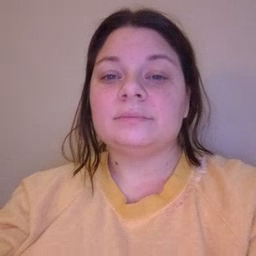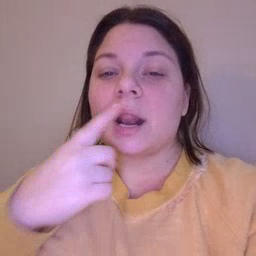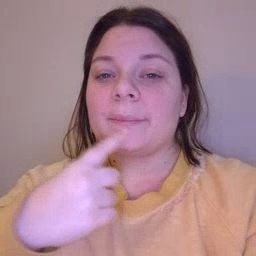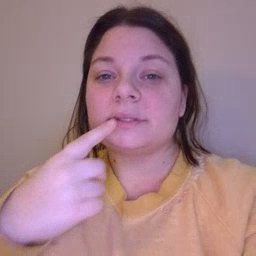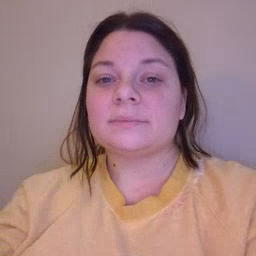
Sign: lips